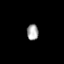
Tissue: prostate
Cell type: T cells
Senescence score: 0.709
Nuclear area (px): 180
Mean DAPI intensity: 165.083